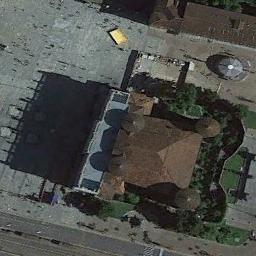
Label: church